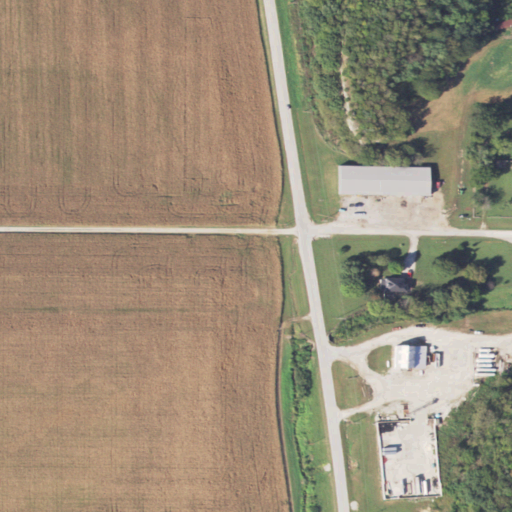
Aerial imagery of valley in Illinois named Eldred Hollow containing cultivated crops, mixed forest, open development, low intensity development, pasture, deciduous forest, medium intensity development, barren land, and high intensity development